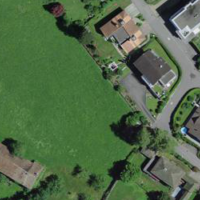
EUNIS habitat code: 55
Species observed at this site:
Carpinus betulus